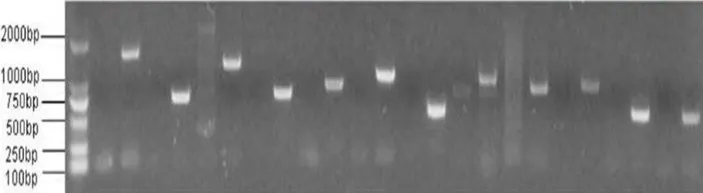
Homozygous loss of CLCNKB is also shown by absence of bands in gel-electrophoresis of CLCNKB specific PCR products specific compared to a control sample (C). P, patient; C, control.
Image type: chart (chart)